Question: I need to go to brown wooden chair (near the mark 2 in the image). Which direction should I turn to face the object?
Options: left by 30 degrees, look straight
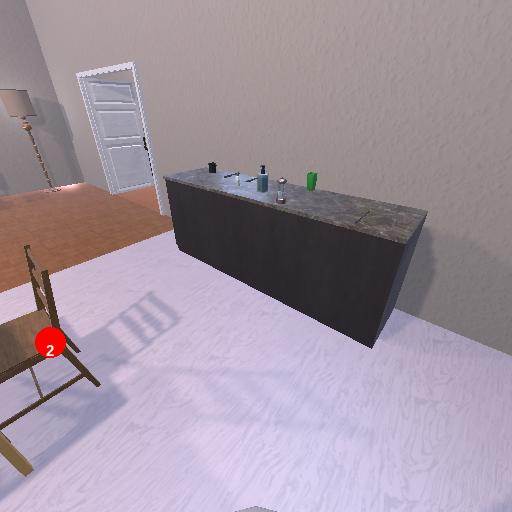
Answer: left by 30 degrees